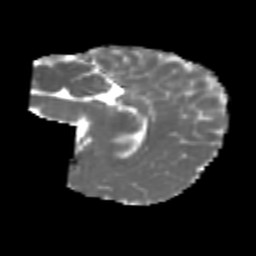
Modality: MD
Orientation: sagittal
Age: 6
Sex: female
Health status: healthy